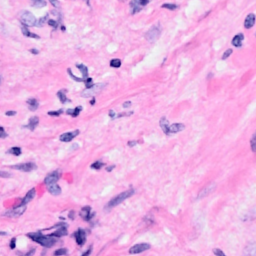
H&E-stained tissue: Breast